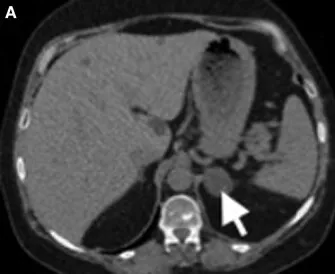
Computed tomography of the abdomen showing a 3.1-cm, lipid-rich adrenal adenoma (5 Hounsfield units). A, Axial view.
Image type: radiology (ct)